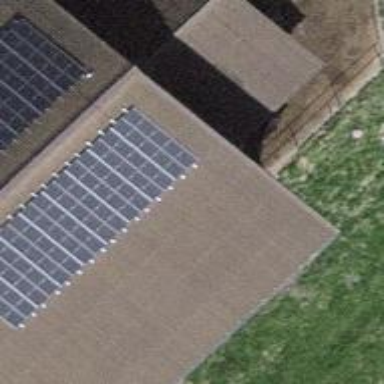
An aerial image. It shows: Solar power generator using photovoltaic panels.